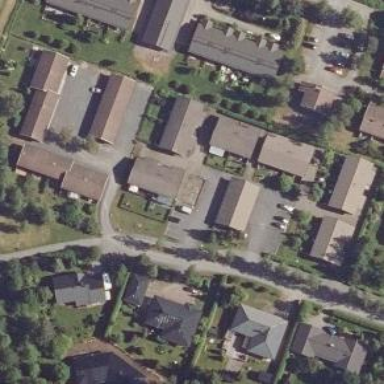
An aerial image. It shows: Suburb.